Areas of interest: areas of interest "Swimming Pool"
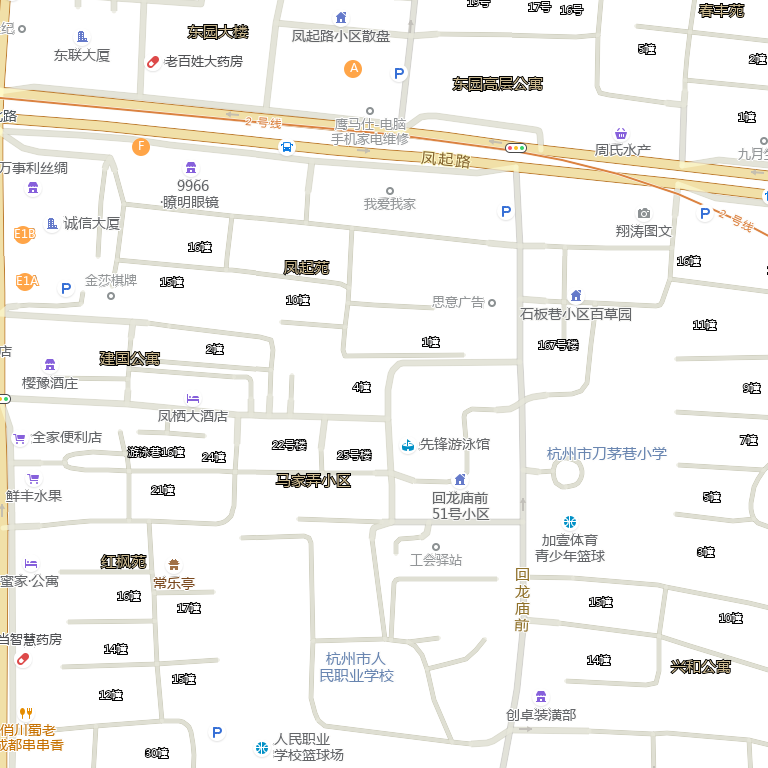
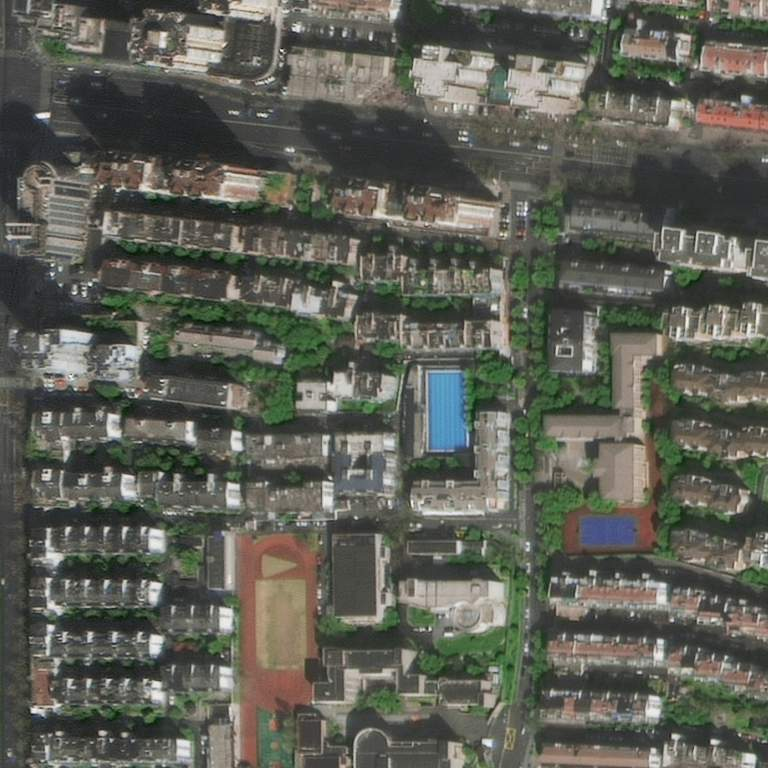